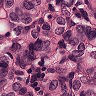
Metastatic tissue present: yes